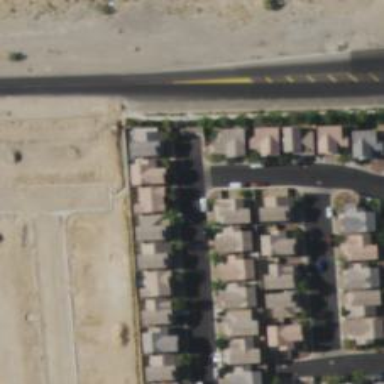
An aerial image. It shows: Smooth asphalt road in residential area.